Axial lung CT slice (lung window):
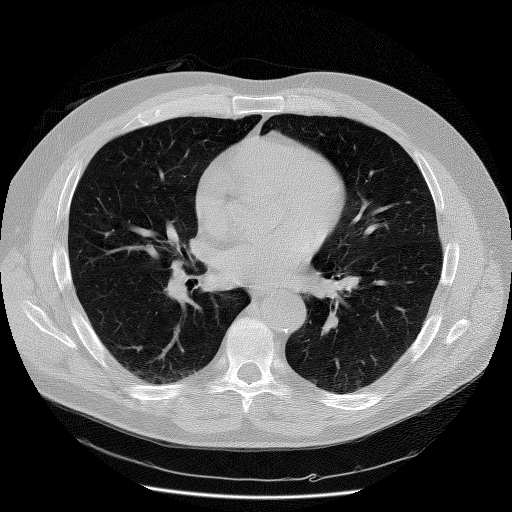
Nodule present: no